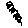
Label: zigzag